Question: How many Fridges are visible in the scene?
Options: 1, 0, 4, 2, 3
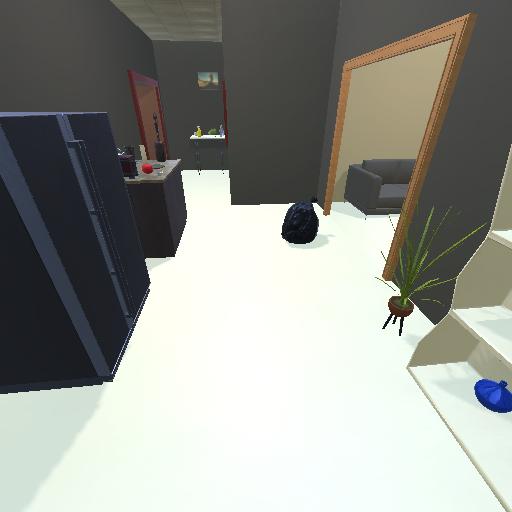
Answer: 1